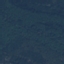
Label: Forest